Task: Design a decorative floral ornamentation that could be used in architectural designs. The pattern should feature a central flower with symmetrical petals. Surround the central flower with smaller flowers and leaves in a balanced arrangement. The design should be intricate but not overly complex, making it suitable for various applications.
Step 1425:
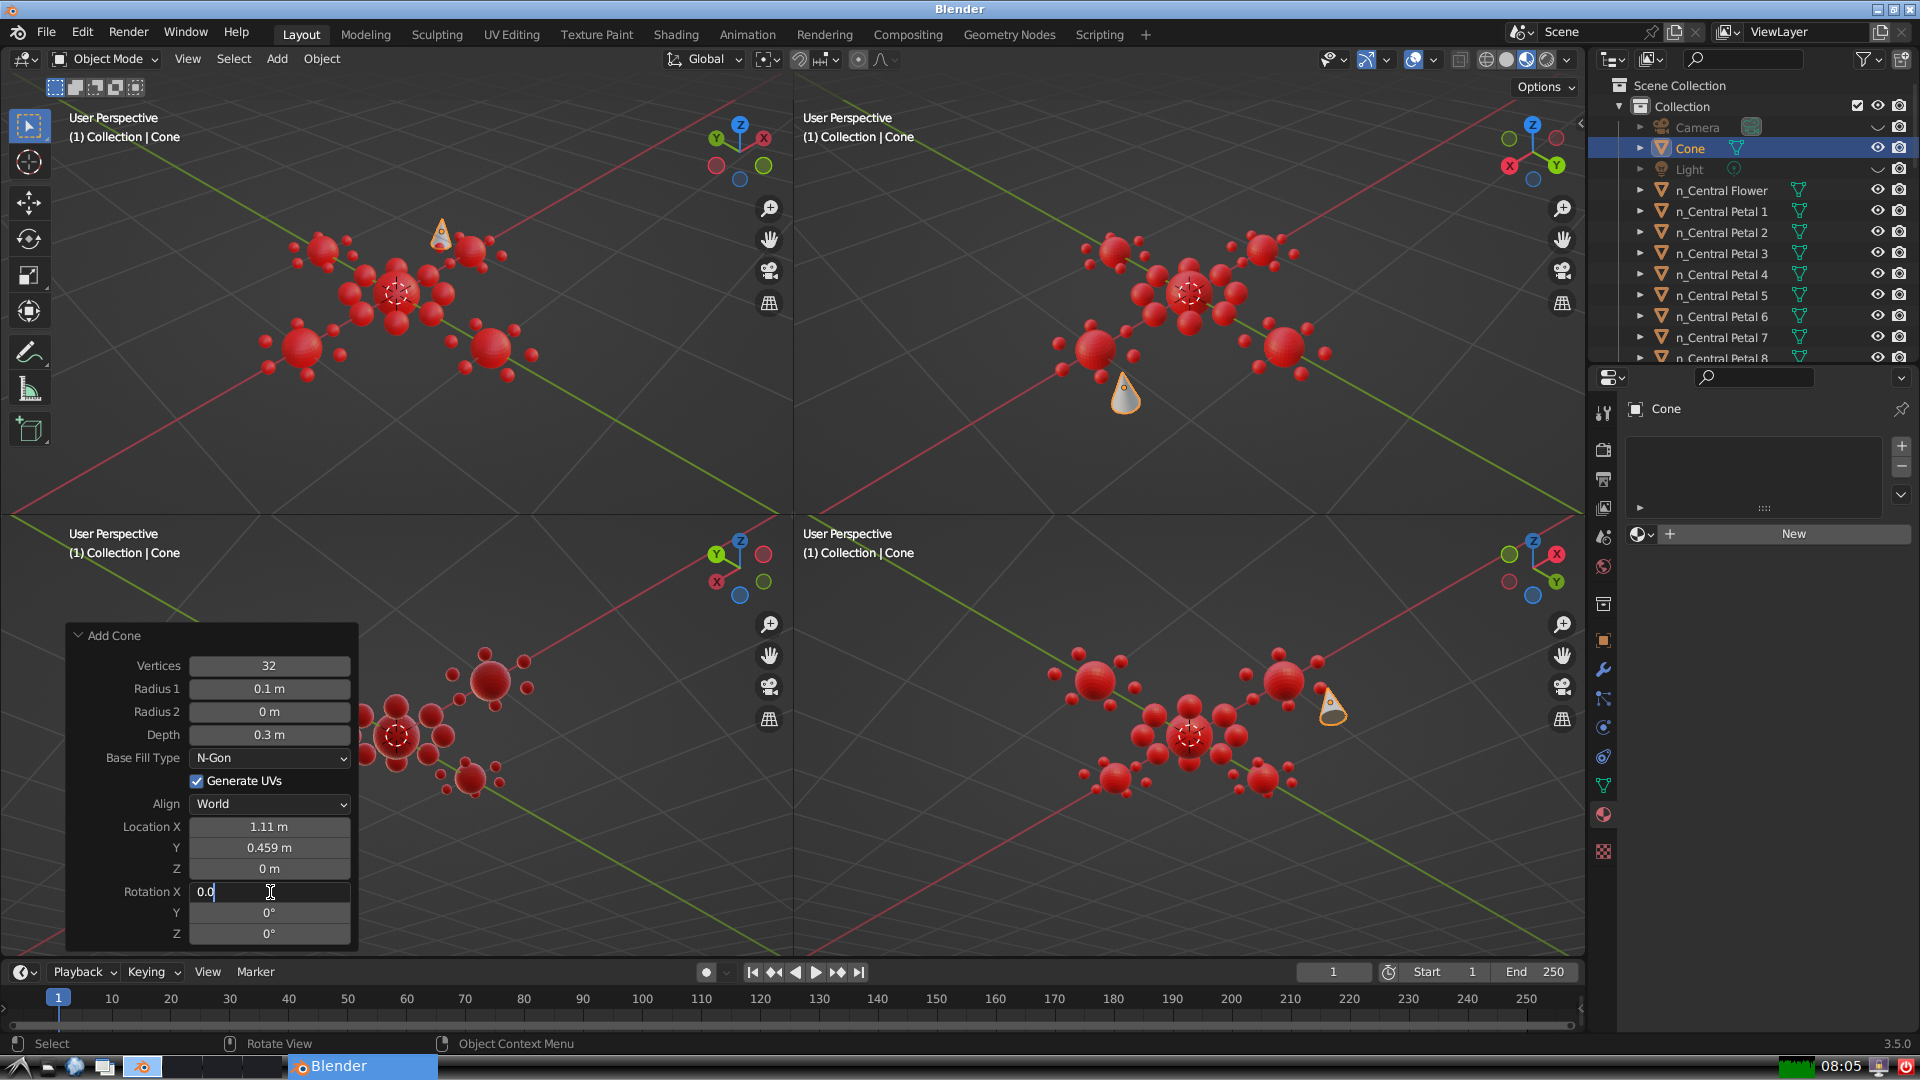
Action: {"key_press": ['Return']}